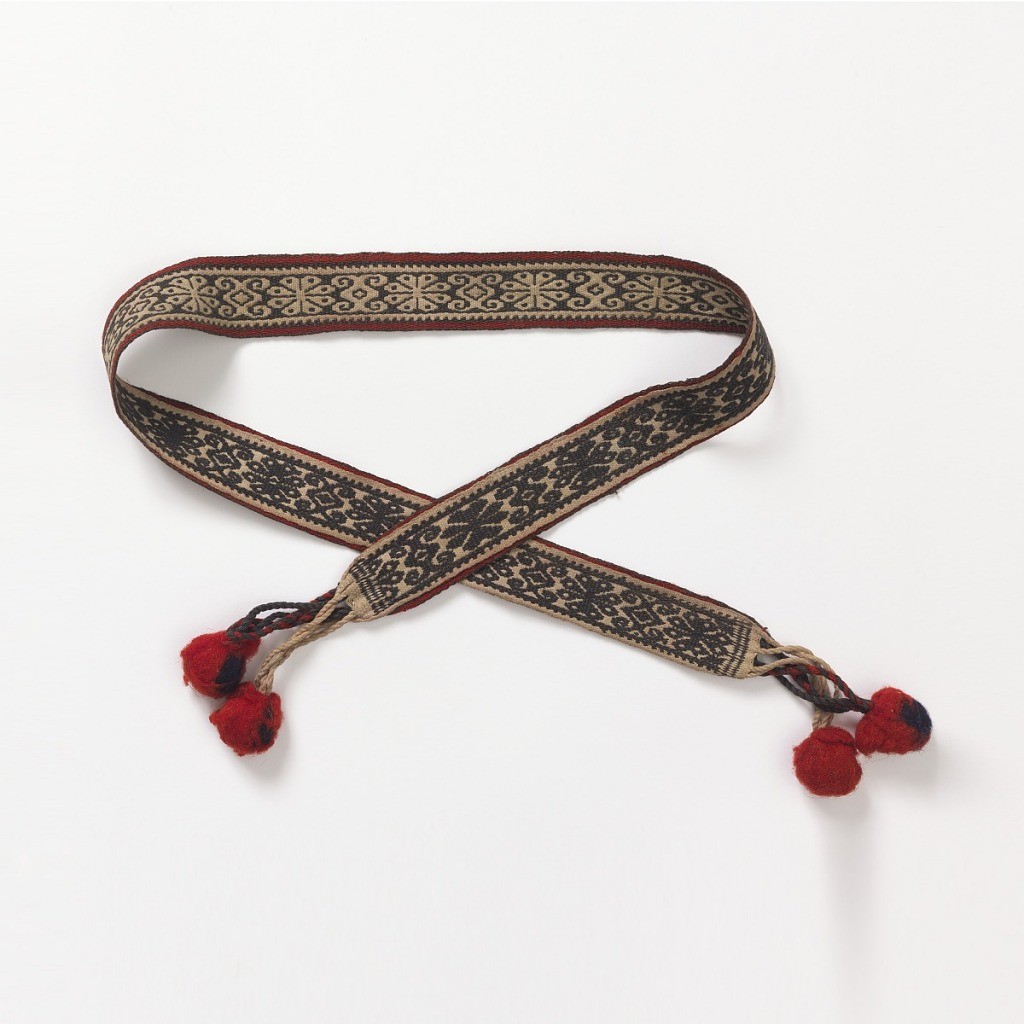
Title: Headband
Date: probably 19th century
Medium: wool Technique: doublecloth
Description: Man's headband with geometrical motifs in tan on black background, red border. On each end, pompom pendant on attached cords.